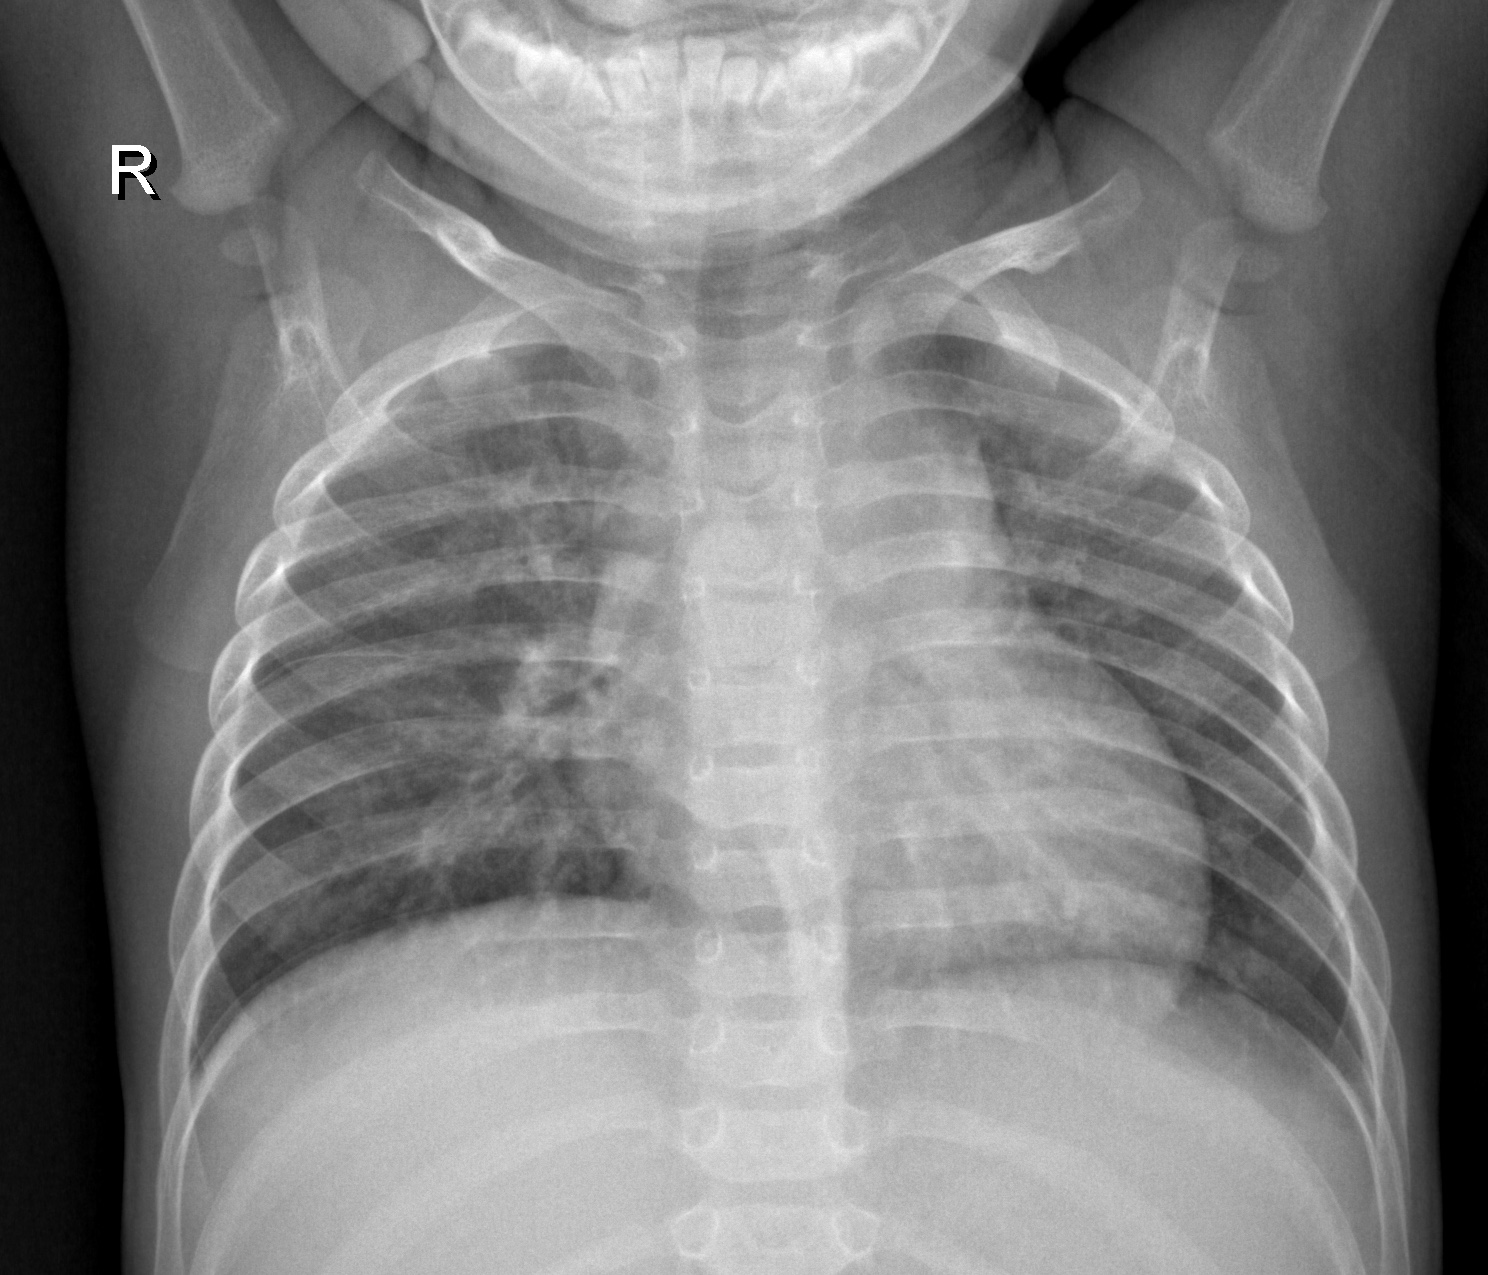
Diagnosis: NORMAL